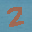
Label: 2